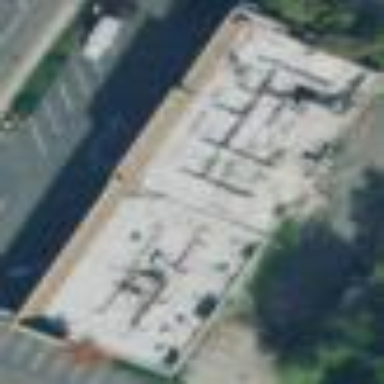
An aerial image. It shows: Commercial building housing furniture shop.